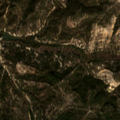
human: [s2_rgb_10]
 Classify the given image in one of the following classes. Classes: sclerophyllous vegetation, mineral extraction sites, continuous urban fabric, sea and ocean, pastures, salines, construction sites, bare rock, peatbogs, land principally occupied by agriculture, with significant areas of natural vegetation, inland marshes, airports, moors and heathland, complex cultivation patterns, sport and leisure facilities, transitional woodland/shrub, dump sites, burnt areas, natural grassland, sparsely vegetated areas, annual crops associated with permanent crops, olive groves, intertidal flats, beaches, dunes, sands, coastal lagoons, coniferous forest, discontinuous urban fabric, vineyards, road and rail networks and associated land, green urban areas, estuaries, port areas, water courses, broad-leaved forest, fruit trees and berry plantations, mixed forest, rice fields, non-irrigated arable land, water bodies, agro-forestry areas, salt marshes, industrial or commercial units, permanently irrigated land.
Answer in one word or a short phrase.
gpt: broad-leaved forest, transitional woodland/shrub